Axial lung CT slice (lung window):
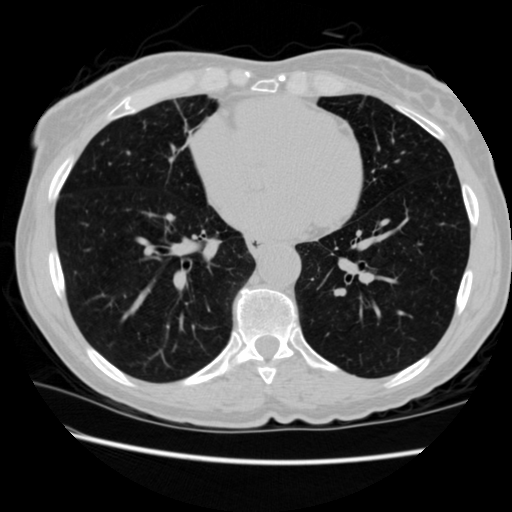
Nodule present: no